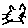
Label: cat